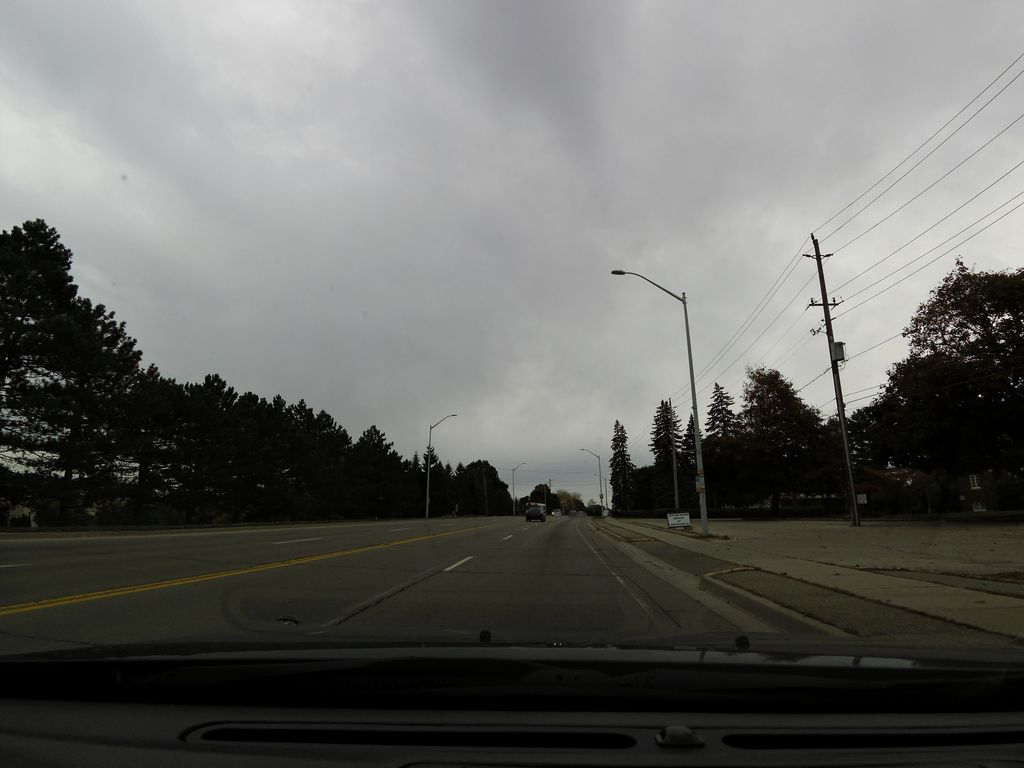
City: hamilton